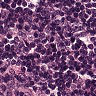
Metastatic tissue present: no